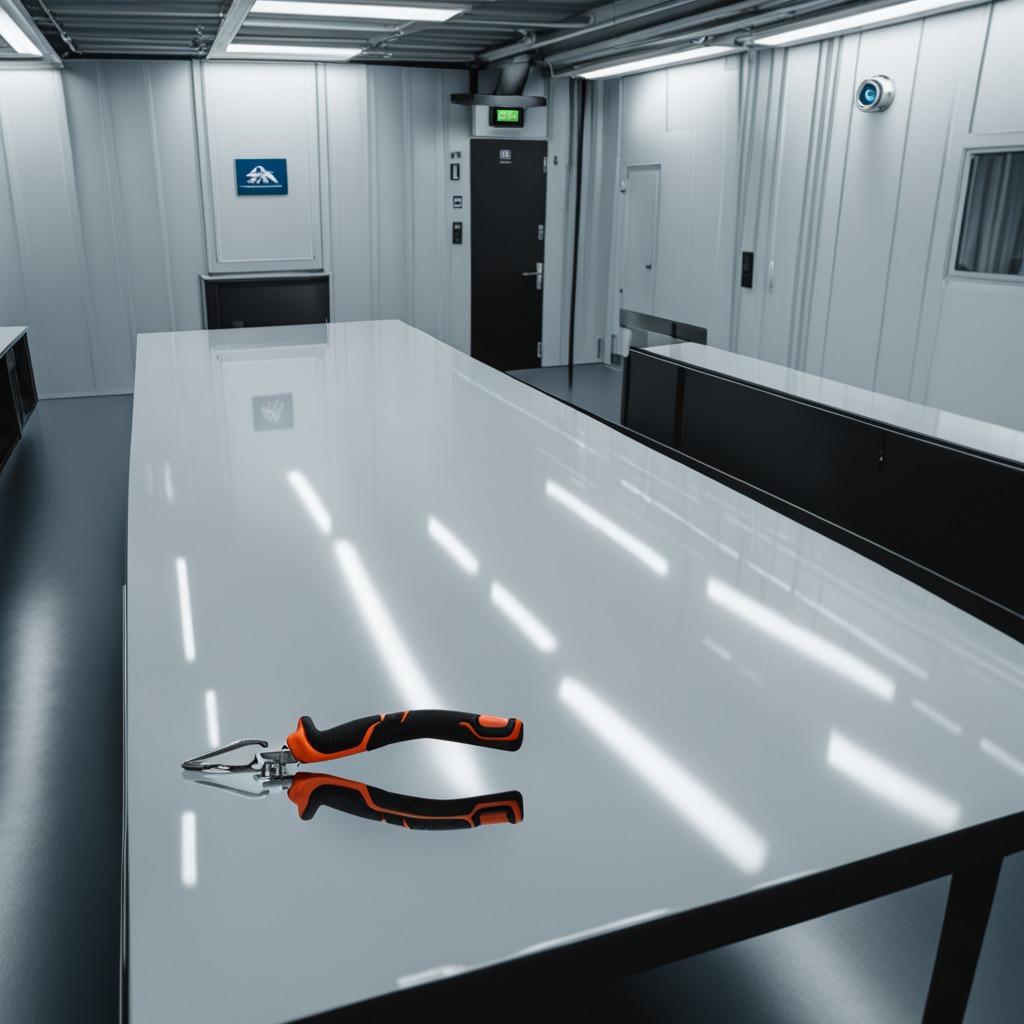
A plier is lying on a table.